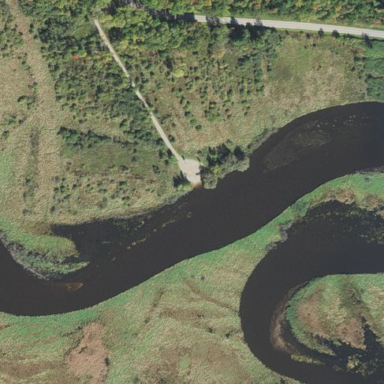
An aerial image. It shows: River flowing through the landscape.